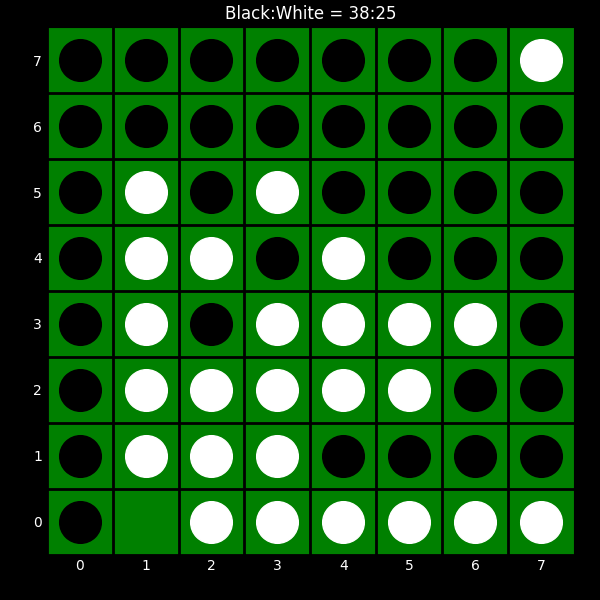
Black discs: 38
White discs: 25